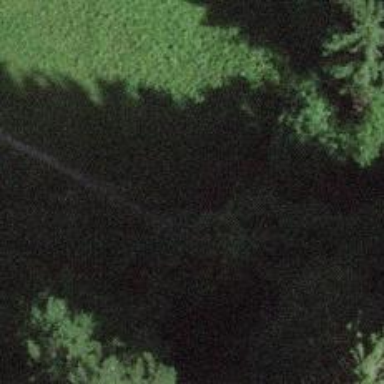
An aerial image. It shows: Path covered in grass.